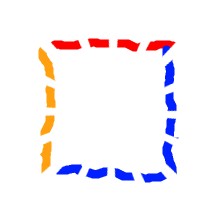
Shape: square